Field crop: maize
Growth stage: 2
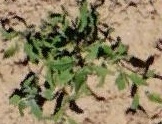
Species: atriplex